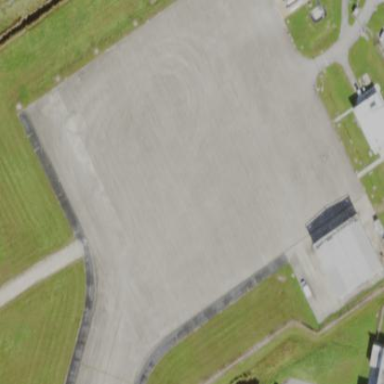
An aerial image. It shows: Apron at the airport.